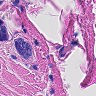
Metastatic tissue present: yes